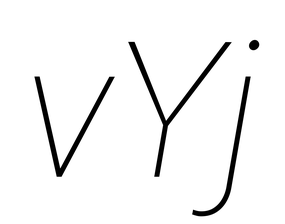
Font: Roboto-Italic_Thin_Italic